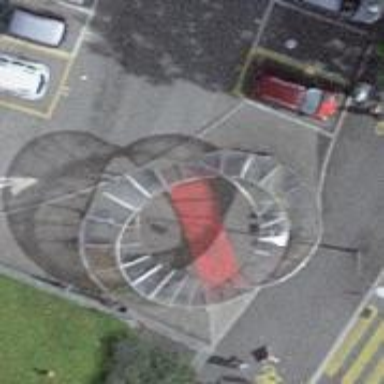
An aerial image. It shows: Bicycle parking facility.